Current action and preconditions to check: path_clear

Your task: For each precondition in the list above, predict whether it will hold at this action.

Consider the current scene as observed from the mobile robot's camera, and analyze the predicted future states of all dynamic agents (e.g., people, animals, vehicles, or any moving entities) within the NEXT SECOND.

IMPORTANT: Only answer "very likely" if you are absolutely certain—based on strong, clear evidence—that a dynamic agent will violate the precondition in the predicted future state. Do NOT answer "very likely" for unlikely, ambiguous, or low-probability risks.

Ask yourself for each precondition: Is there a high probability, with clear and convincing evidence, that the predicted future states of any dynamic agent will interfere with the predicted future state of the currently executing action within the NEXT SECOND, causing that precondition to fail?

Assess the risk level based on these predictions. Use "likely" or "very likely" if motions create a clear risk of interference.

Use "neutral" or "improbable" if agents are nearby but their predicted paths are clearly diverging or non-conflicting.

Failure Risk Categories: "very improbable", "improbable", "neutral", "likely", "very likely"

Answer Format: Output ONLY the probability_of_failure value from these categories: "very improbable", "improbable", "neutral", "likely", "very likely"

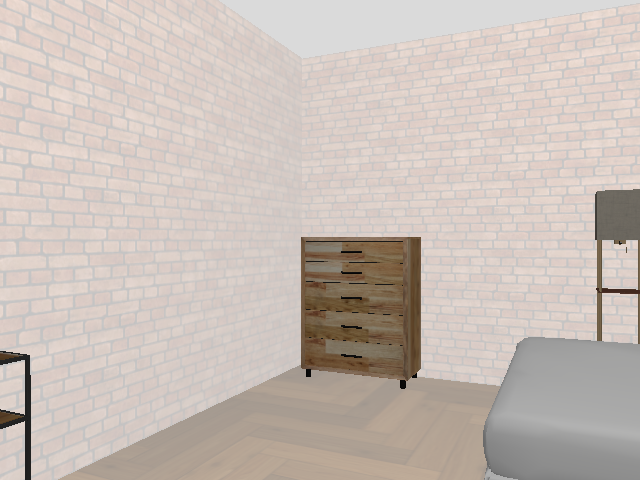

Answer: very improbable